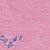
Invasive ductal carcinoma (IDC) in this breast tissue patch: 1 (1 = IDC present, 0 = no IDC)